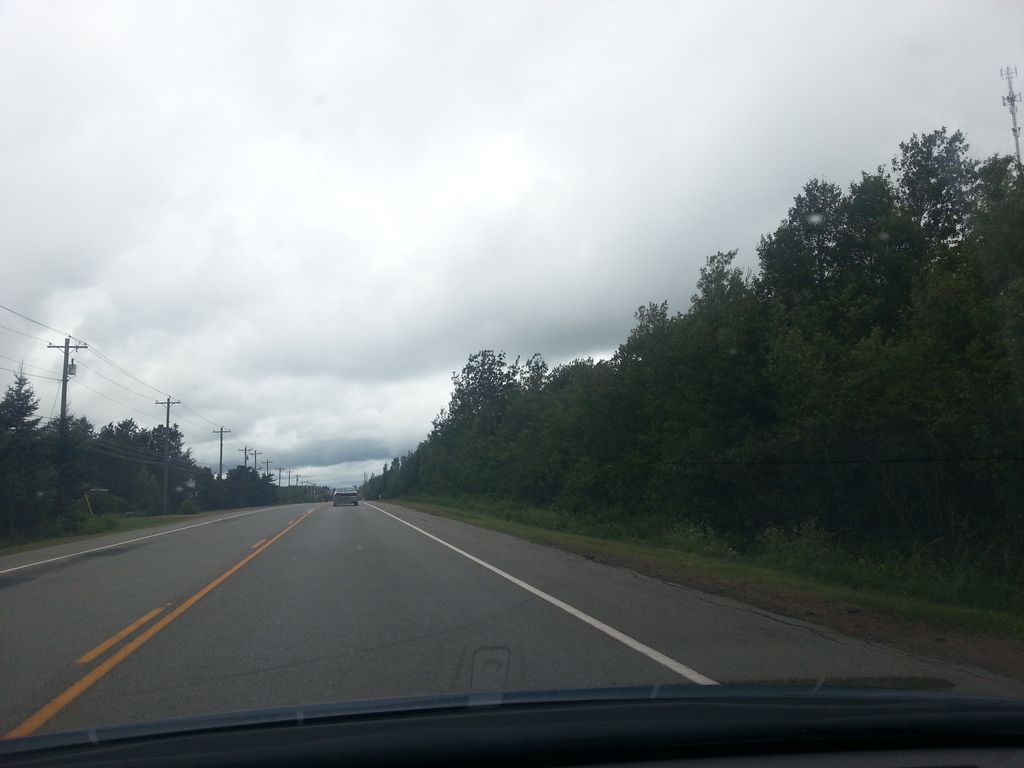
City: charlottetown